Question: I use a shell script that takes a single directory, called 'NewData', with whatever is inside of it, and creates this:

There is one step I want to add, and I am not sure how to do it. I want to move the contents of 'NewData' and 'NewDataCopy' into their respective parent directories ('ProtectedOrig' and 'Data') and delete 'NewData' and 'NewDataCopy'. What command(s) would I add to my script to do this without specifically naming the files to be moved (they will be different every time I run the script)?
If it would help, you can <URL>. I'm grateful for whatever assistance I can get!
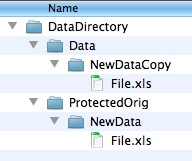
Answer: You can move everything without naming the files specifically by using a "glob" (aka a "wildcard"). That's a '*'.
So let's say you are in 'DataDirectory'. You can move everything from 'Data/NewDataCopy' up to 'Data' by doing this: 'mv Data/NewDataCopy/* Data/'. Then delete with a 'rmdir Data/NewDataCopy'.
Starting from 'DataDirectory' then to do everything you'd do this:
'''
mv Data/NewDataCopy/* Data/
rmdir Data/NewDataCopy
mv ProtectedOrig/NewData/* ProtectedOrig/
rmdir ProtectedOrig/NewData
'''